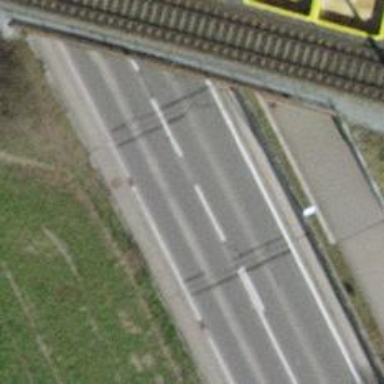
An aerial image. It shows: Tunnel with one track.